Interaction volume radius: 5 \u00c5
Interaction volume height: 40 \u00c5
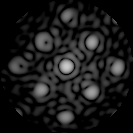
Disorder parameter: 0.1759